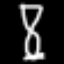
Label: hourglass